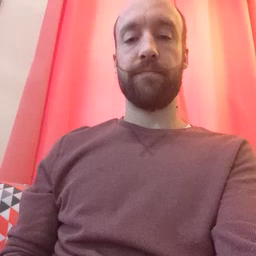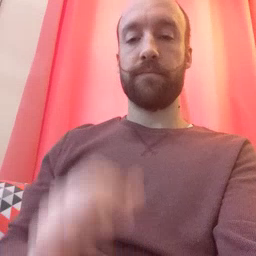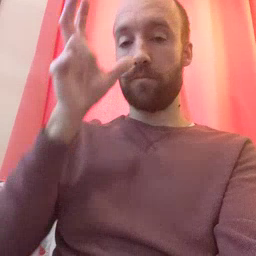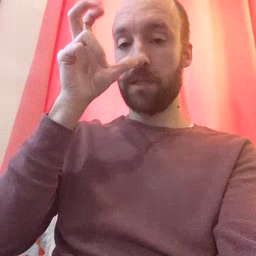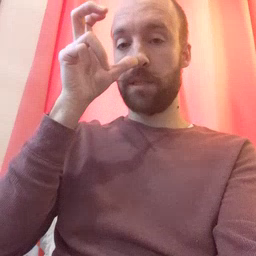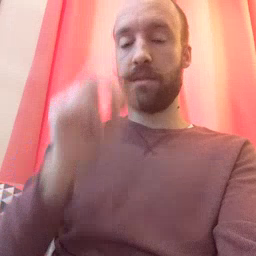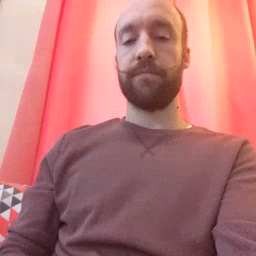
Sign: bug